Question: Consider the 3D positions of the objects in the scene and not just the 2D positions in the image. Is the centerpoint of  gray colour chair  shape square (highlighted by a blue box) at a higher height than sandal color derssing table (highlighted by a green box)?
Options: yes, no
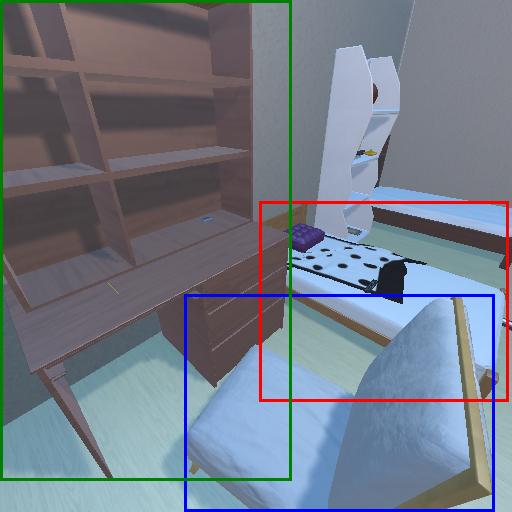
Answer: yes